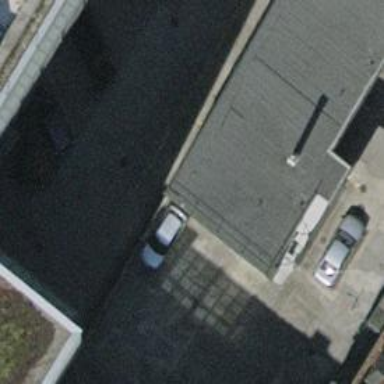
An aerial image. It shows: Car repair shop.